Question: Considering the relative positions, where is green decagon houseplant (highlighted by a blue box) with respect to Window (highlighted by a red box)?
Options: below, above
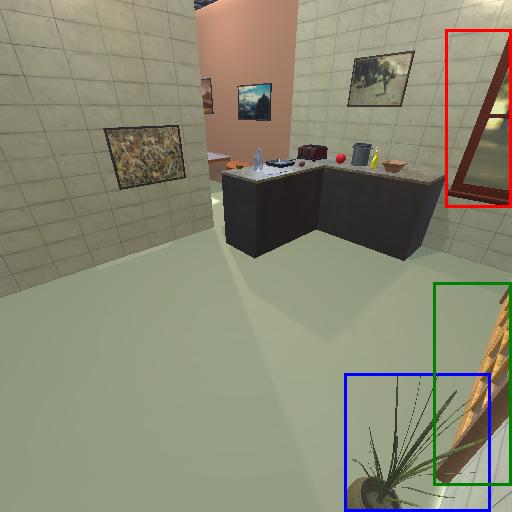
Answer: below